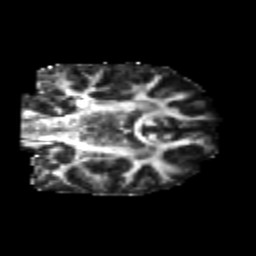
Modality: FA
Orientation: coronal
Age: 20
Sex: female
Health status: healthy
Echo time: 0.074 s